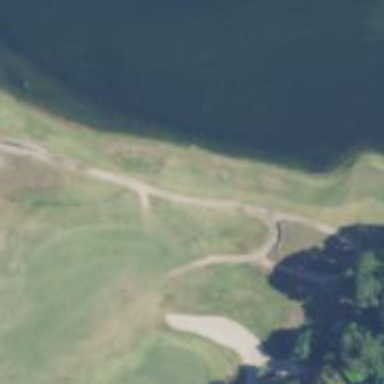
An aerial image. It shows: Service road used as golf cart path.